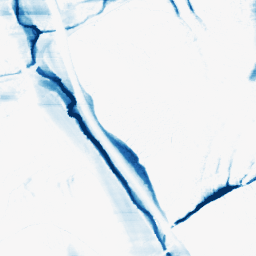
Category: morphological
Decomposition family: morphological_ellipse
Decomposition parameters: operation: closing
width: 5
height: 50
Upsampling method: quadratic
Upsampling parameters: scale: 8
Upsampling scale: 8